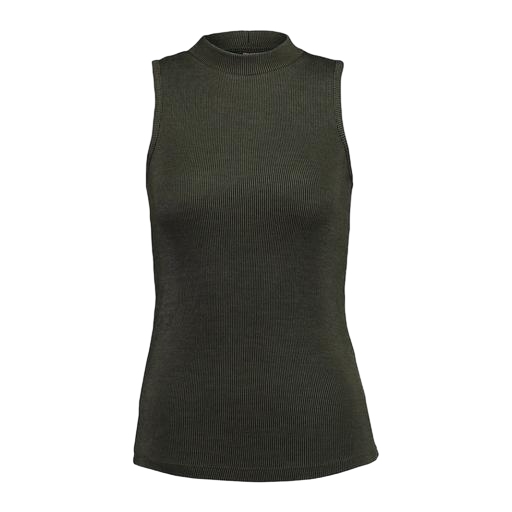
green funnel neck vest, green boiled funnel neck vest, high-neck top, white background